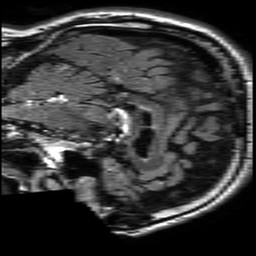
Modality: FLAIR
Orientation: sagittal
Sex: male
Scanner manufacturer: philips
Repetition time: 11 s
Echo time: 0.125 s